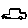
Label: car